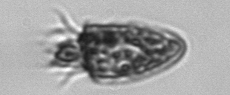
Label: Strombidium_tintinnodes